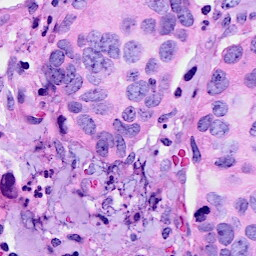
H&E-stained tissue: Breast